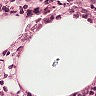
Metastatic tissue present: no